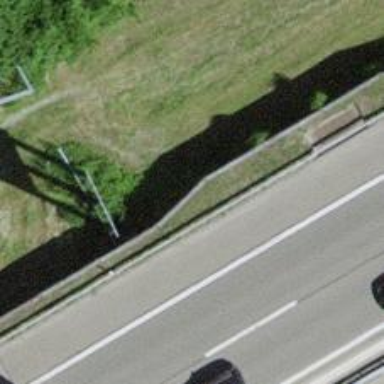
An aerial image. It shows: Noise barrier wall.